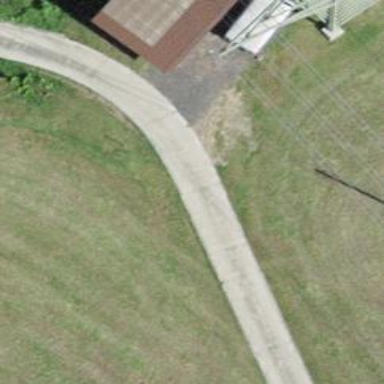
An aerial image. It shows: Impassable unpaved path.